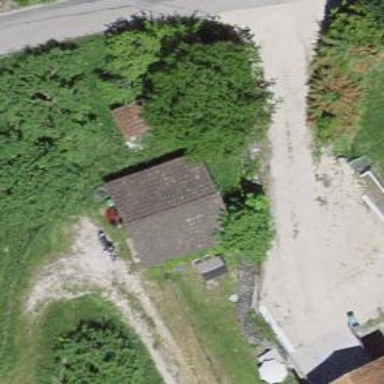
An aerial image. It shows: Garage building.